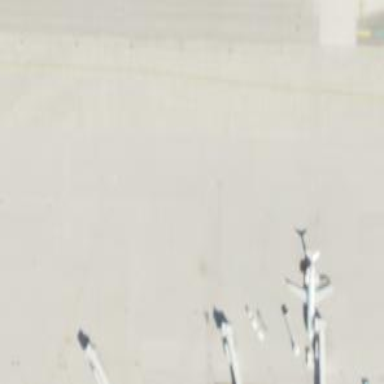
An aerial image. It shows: Apron at the airport.